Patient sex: M
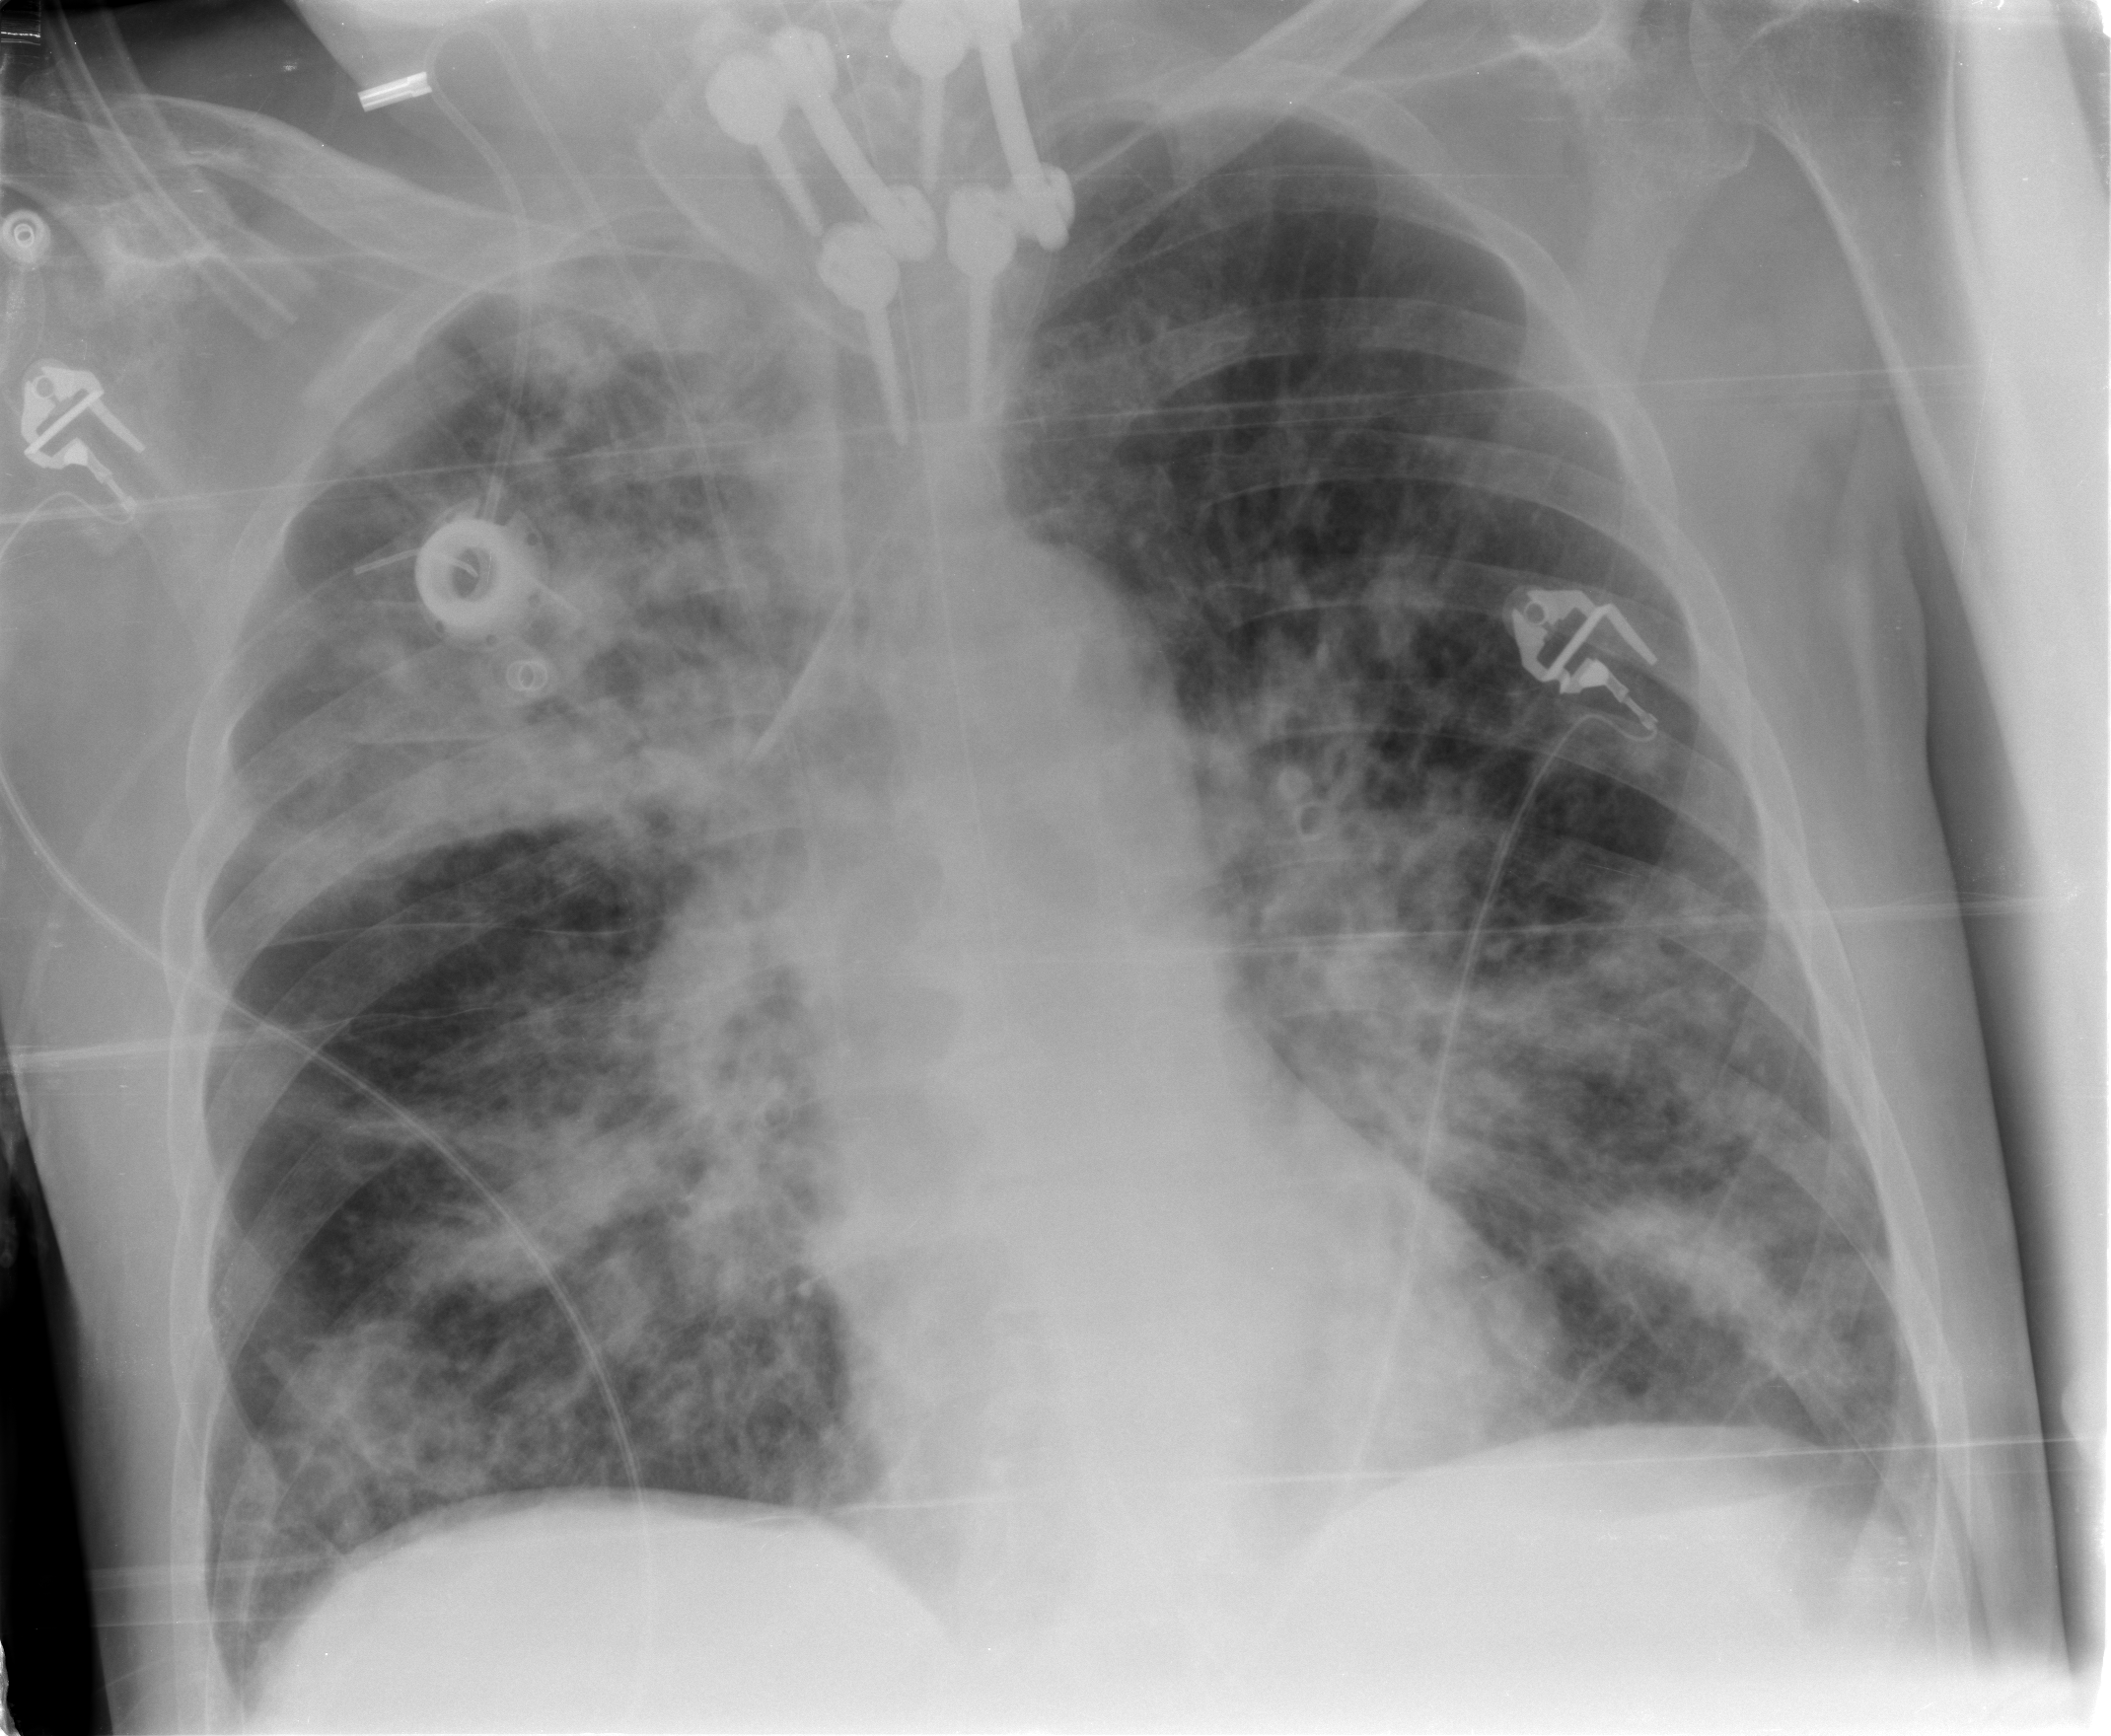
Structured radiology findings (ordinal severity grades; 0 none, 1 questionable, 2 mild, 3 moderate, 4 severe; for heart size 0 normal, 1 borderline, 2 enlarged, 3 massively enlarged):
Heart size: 0
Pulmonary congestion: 2
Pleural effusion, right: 0
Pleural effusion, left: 0
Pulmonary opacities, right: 3
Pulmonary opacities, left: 3
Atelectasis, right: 3
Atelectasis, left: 2